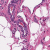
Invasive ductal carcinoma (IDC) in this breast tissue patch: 0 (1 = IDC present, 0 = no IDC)